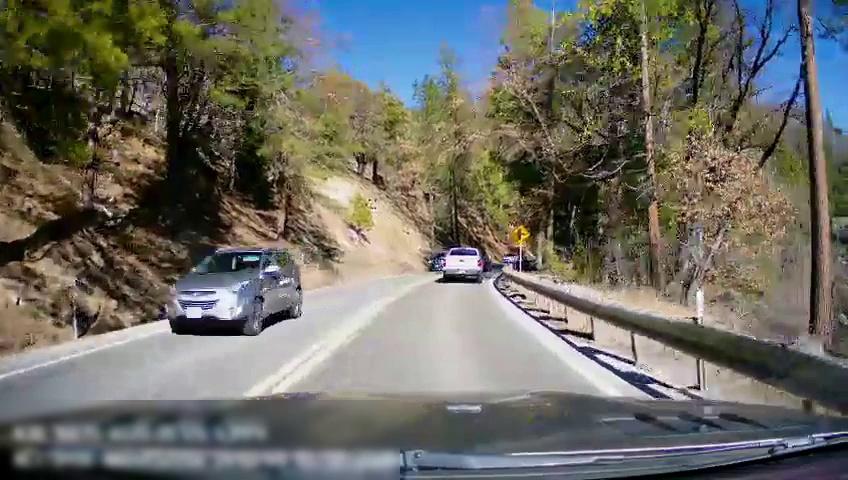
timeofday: Day
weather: Sunny
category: Drivable Space
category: Drivable Space
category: Vehicles | Truck
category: Vehicles | Car
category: Vehicles | SUV
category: Lanes | Opposite Lane
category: Lanes | Current Lane
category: Lanes | Opposite Lane
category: Lanes | Current Lane
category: Traffic | Signs